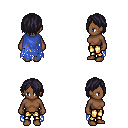
a pixel art fantasy rpg character, female body template, human, dark skin, blue tattered cape, gold greaves, raven bangs hairstyle, four views (front, back, left, right), 2x2 character sprite sheet, small pixel art, hard edges, no anti-aliasing